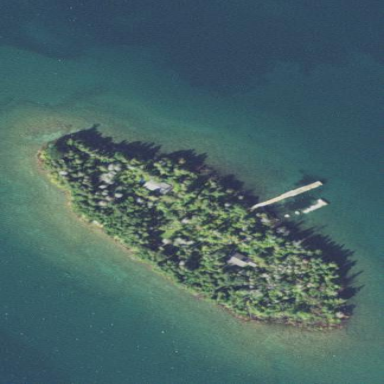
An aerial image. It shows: Islet.